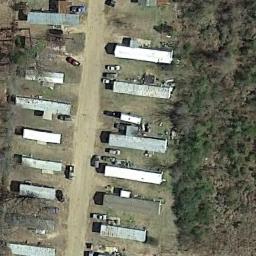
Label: mobile_home_park